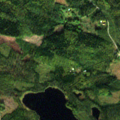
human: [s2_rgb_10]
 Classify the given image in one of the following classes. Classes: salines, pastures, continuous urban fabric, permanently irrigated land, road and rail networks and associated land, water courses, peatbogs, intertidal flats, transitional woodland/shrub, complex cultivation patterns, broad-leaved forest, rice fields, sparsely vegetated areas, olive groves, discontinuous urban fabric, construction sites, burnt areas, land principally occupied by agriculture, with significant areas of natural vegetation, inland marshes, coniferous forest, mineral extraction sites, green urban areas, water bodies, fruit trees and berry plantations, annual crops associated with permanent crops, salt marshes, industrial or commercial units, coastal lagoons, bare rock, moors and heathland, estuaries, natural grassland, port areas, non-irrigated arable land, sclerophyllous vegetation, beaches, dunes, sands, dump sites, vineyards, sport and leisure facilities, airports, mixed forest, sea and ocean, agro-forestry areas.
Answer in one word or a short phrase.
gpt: coniferous forest, mixed forest, transitional woodland/shrub, water bodies